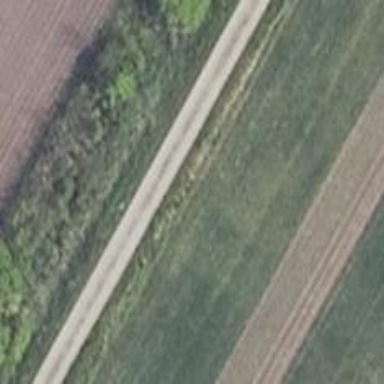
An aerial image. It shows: Track road with concrete plates of grade1 tracktype.